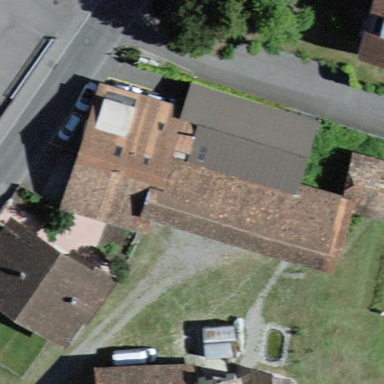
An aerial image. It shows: Garage.